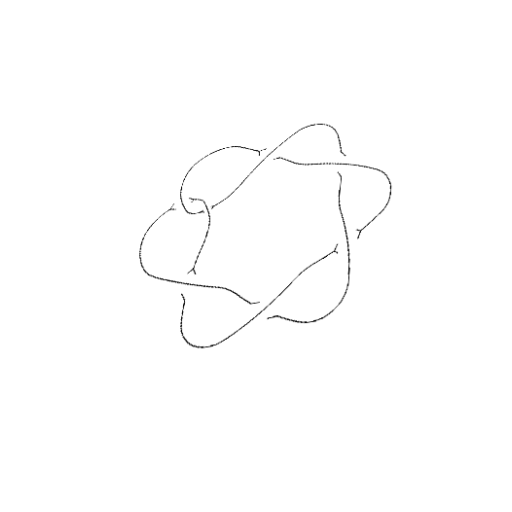
Crossing number: 7